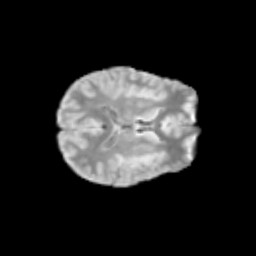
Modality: T2w
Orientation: axial
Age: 11
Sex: female
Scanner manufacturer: siemens
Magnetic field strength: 3 T
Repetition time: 3.8 s
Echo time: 0.07 s